Question: I would like to implement a select menu like that (when an user clicks on a button it should appear):

How is that menu called and how can I implement it with a storyboard?
Thank you!
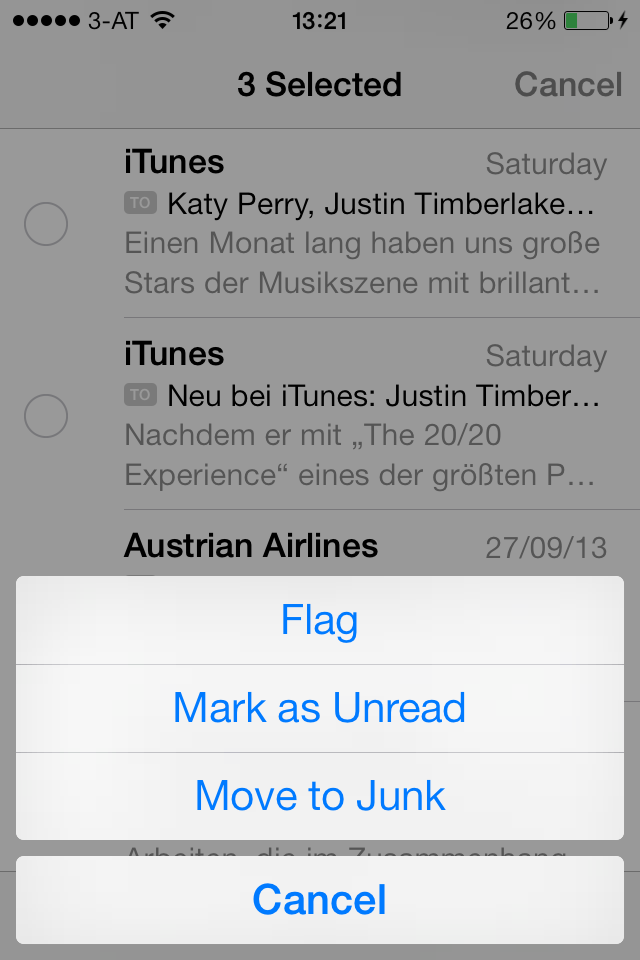
Answer: That is called a UIActionSheet
You need to add it programatically, not by storyboard, this is an example of adding a new one:
'''
UIActionSheet *actionSheet = [[UIActionSheet alloc]
initWithTitle:@"Title"
delegate:self
cancelButtonTitle:@"Cancel"
destructiveButtonTitle:@"Delete"
otherButtonTitles:@"Option 1", @"Option 2", nil];
[actionSheet showInView:self.view];
'''
You can find all the documentation here:
<URL>